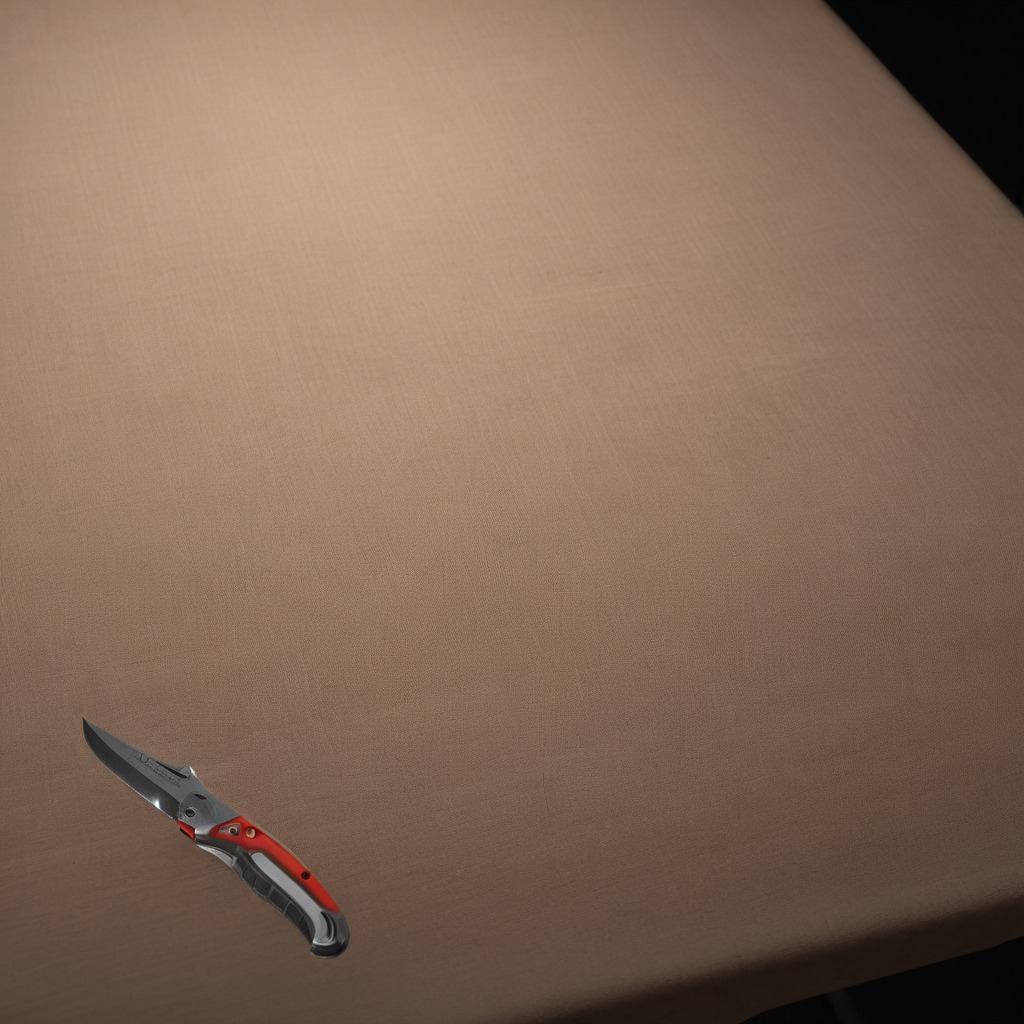
A utility knife lying on a wooden table inside a workshop at night soft shadows worn but beneath the cloth.